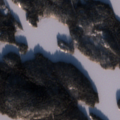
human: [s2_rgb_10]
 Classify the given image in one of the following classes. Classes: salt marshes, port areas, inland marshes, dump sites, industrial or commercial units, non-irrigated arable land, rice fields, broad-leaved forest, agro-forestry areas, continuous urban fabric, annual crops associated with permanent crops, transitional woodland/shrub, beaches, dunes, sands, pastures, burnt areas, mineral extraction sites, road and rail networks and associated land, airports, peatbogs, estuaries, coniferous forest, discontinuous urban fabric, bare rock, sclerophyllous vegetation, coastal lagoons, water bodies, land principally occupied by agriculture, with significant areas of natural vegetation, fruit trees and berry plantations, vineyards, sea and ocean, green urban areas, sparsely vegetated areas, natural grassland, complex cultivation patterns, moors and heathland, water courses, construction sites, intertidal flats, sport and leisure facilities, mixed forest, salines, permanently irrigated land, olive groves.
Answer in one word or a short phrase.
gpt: coniferous forest, mixed forest, water bodies